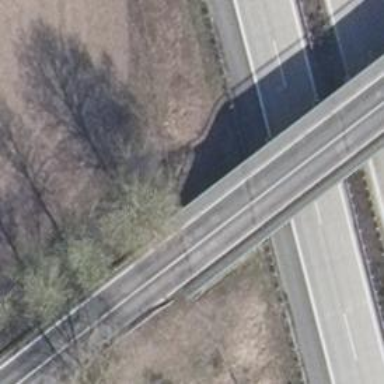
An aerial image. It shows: Asphalt surface bridge.